Aerial crown-view tile of a tropical tree (Barro Colorado Island, Panama), acquired 20250414:
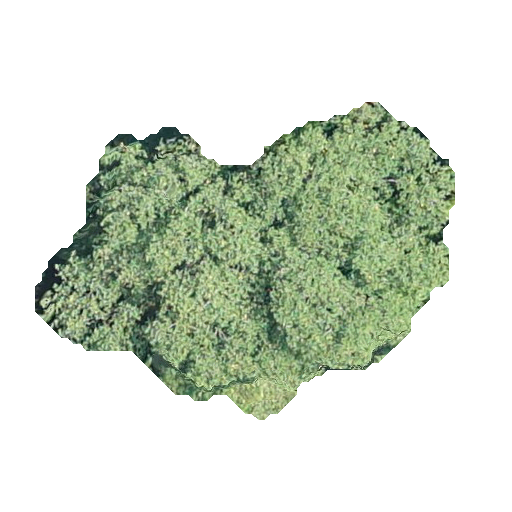
Species: Hieronyma alchorneoides
GBIF accepted scientific name: Hieronyma alchorneoides
Crown area: 129.735 m²